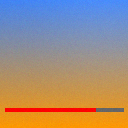
Screen state: on